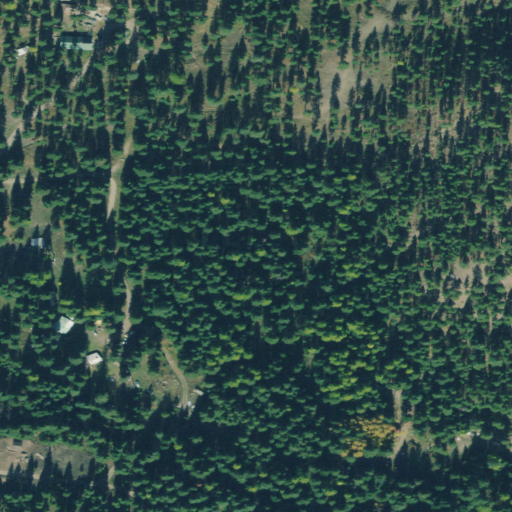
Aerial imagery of valley in Montana named Graham Gulch containing evergreen forest, shrub, woody wetlands, grassland, and open development